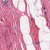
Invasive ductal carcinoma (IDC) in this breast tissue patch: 0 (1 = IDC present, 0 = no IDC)